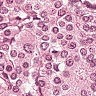
Metastatic tissue present: yes